【题型】填空题　【知识点】解析几何　【难度】easy
从双曲线 $x^2-\frac{y^2}{3}=1$ 的左焦点 $F$ 引圆 $x^2+y^2=1$ 的切线，切点为 $T$，延长 $FT$ 交双曲线右支于 $P$ 点，若 $M$ 为线段 $FP$ 的中点， $O$ 为坐标原点，则 $|MO|-|MT|$ 的值是 \underline{\quad\quad}．

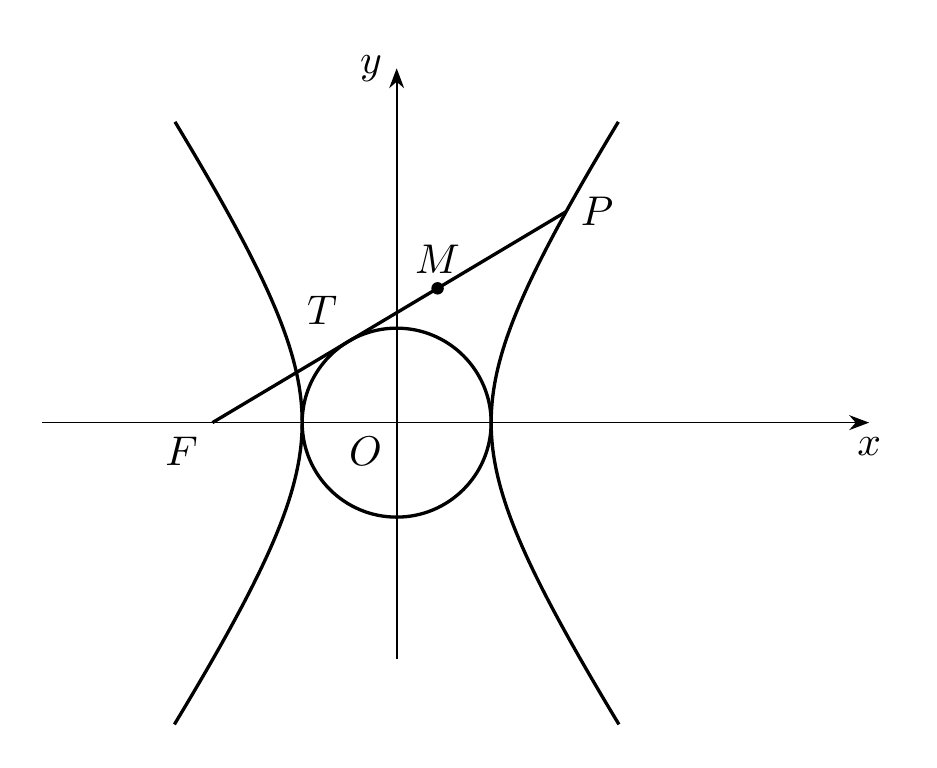
【解答】
\textbf{【答案】} $\boldsymbol{\sqrt{3}-1}$

\vspace{0.3cm}

\textbf{【知识点】} 利用定义解决双曲线中焦点三角形问题

\vspace{0.3cm}

\textbf{【分析】} 设出双曲线右焦点 \(F_1\)，连接 \(PF_1,OT,OM\)，利用双曲线的定义和中位线进行解题。

\vspace{0.3cm}

\textbf{【详解】}

不妨将点 \(P\) 置于第一象限。设 \(F_1\) 是双曲线的右焦点，连接 \(PF_1,OT,OM\)。\(M,O\) 分别为 \(FP,FF_1\) 的中点，故
\[
|MO| = \frac{1}{2}|PF_1|.
\]

又由双曲线定义得，\(|PF|-|PF_1| = 2a\)，\(|FT| = \sqrt{|OF|^2 - |OT|^2} = b\)。

故
\[
|MO| - |MT| = \frac{1}{2}|PF_1| - |MF| + |FT| = \frac{1}{2}\bigl(|PF_1| - |PF|\bigr) + |FT| = b - a = \sqrt{3}-1.
\]

故答案为：\(\boldsymbol{\sqrt{3}-1}\)
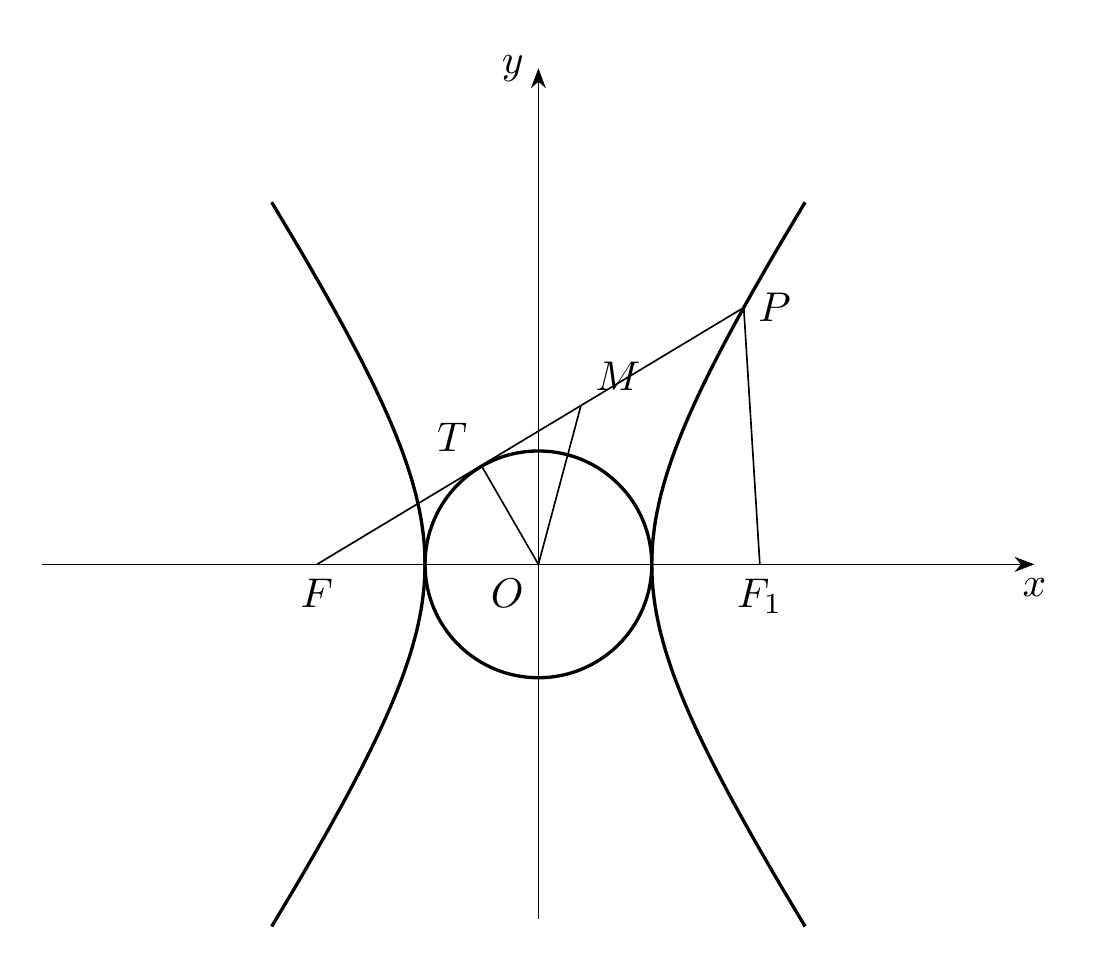